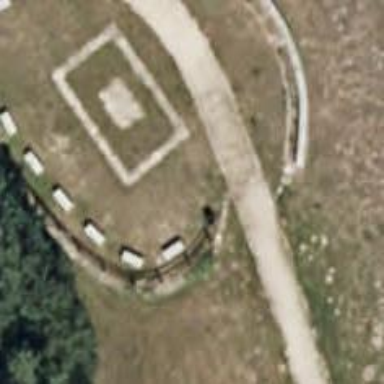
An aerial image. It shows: Bench.